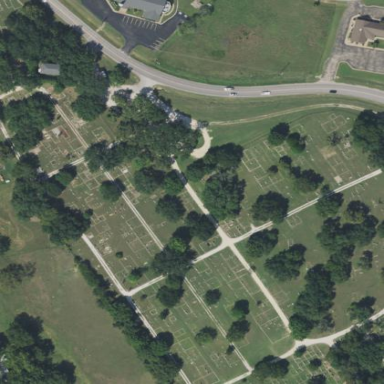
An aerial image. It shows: Cemetery.